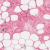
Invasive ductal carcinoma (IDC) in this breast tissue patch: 0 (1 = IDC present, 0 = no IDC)